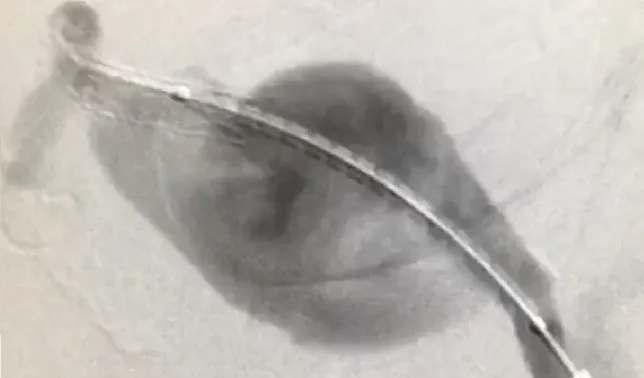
Arteriography showing positioning for deployment of the second sequential Lifestream. stent overlapping the first stent deployed in the hepatic artery.
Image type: radiology (x_ray)